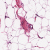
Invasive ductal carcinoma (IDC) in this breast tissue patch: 0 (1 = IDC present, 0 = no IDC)